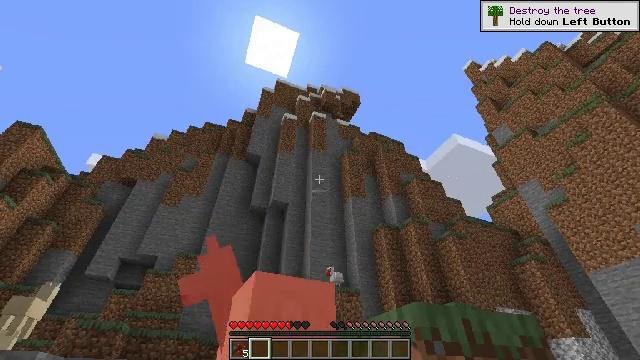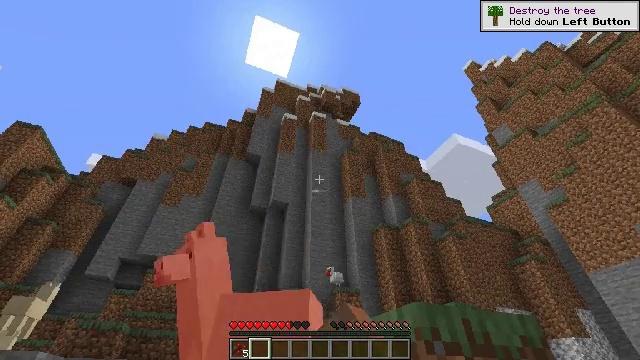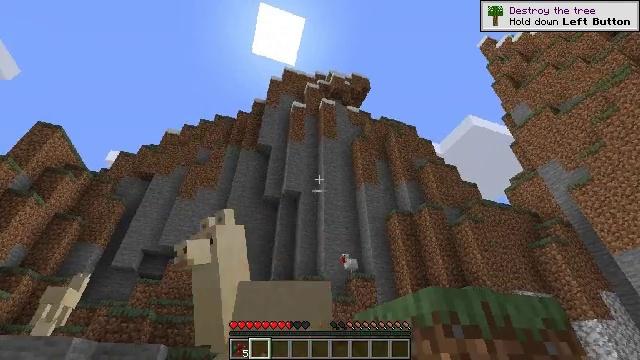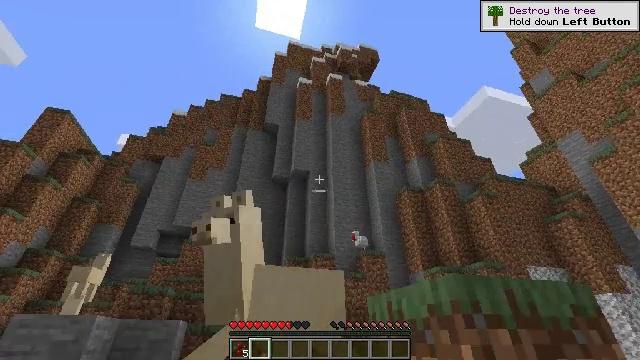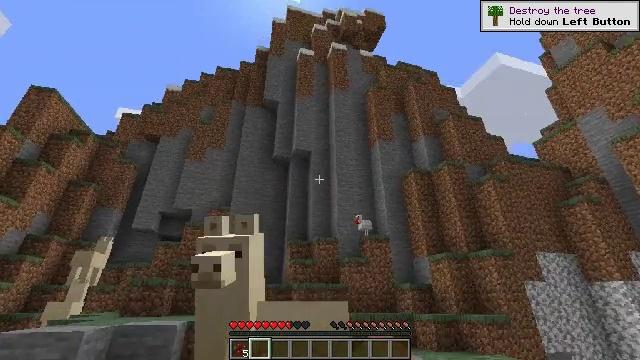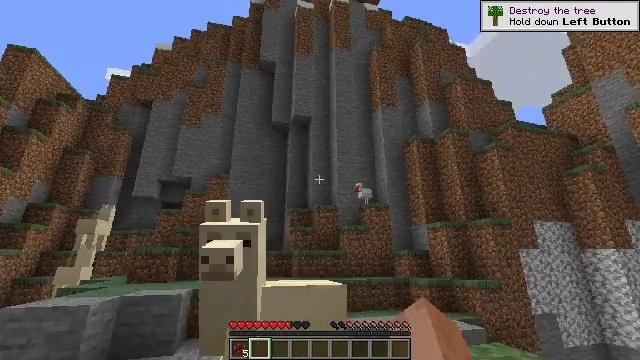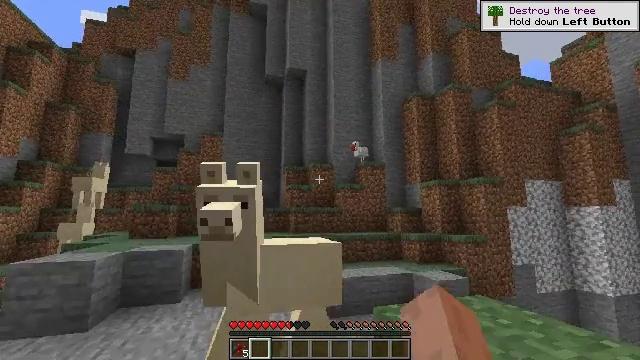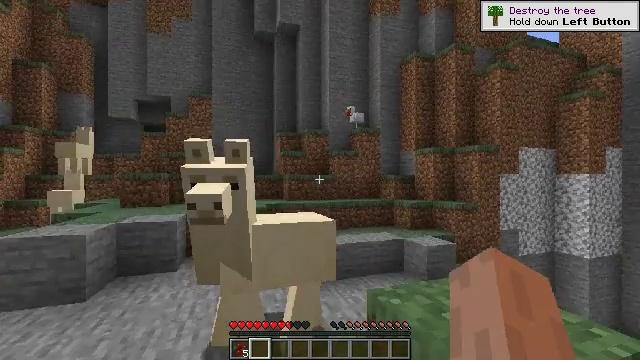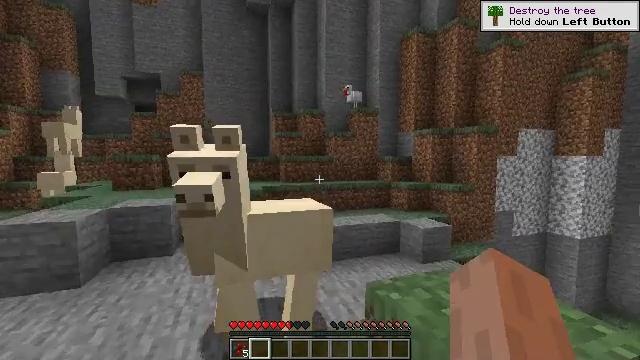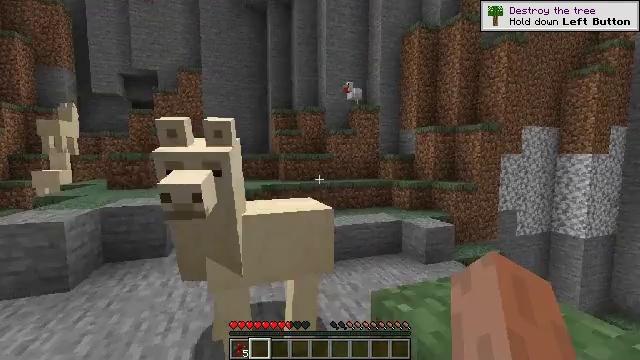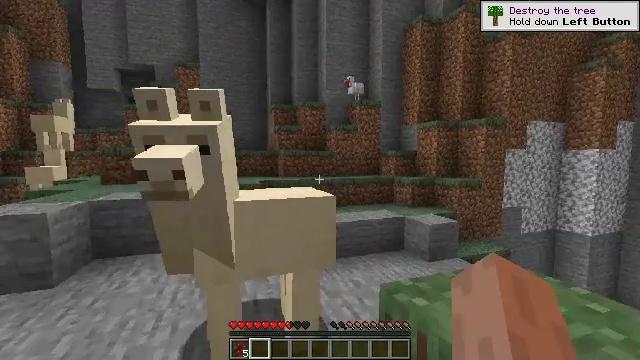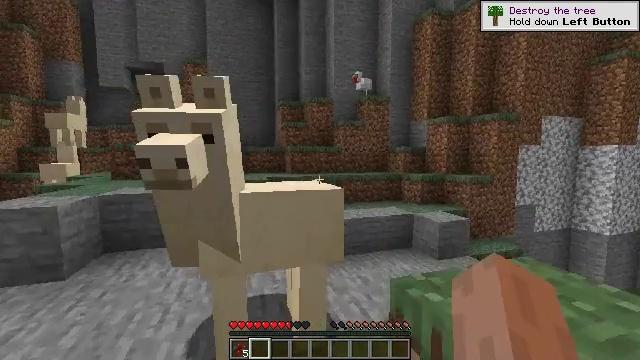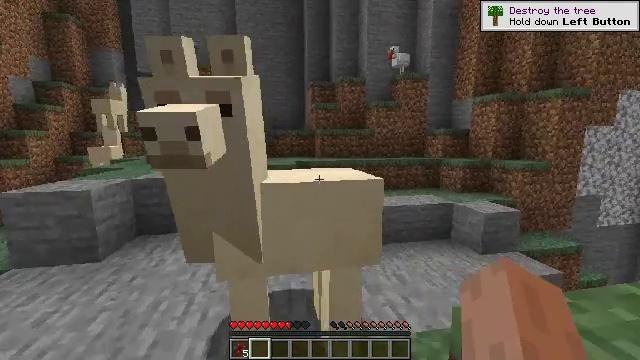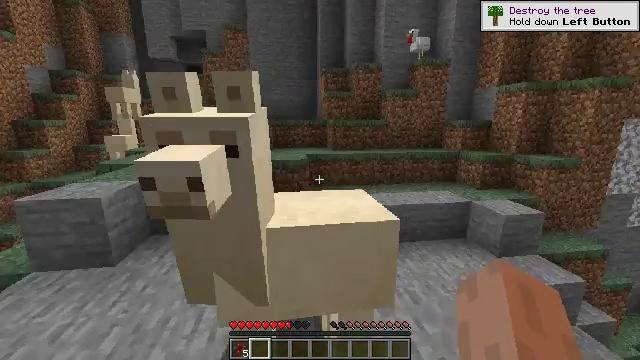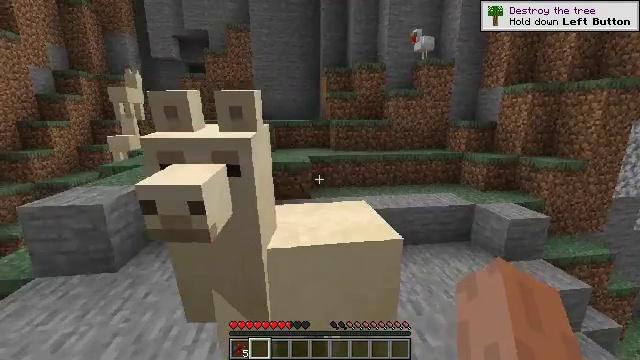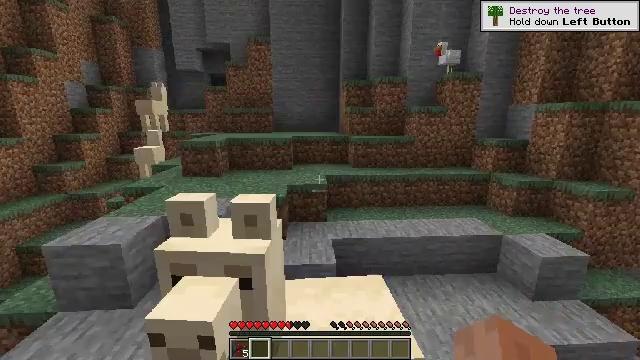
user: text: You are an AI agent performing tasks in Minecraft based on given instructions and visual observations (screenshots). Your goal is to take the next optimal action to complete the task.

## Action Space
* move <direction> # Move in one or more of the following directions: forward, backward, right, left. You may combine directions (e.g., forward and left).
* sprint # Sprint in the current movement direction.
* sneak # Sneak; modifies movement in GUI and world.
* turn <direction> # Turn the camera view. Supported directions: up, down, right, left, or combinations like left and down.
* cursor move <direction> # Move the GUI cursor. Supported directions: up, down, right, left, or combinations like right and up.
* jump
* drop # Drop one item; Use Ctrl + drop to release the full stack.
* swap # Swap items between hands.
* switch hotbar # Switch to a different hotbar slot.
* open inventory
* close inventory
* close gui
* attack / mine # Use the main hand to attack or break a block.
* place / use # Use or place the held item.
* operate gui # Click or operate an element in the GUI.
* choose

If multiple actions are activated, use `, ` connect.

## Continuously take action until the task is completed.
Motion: motion action
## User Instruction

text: Kill mobs.
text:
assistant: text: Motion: attack / mine
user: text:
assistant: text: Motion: move forward, turn left and down, attack / mine
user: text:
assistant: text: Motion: move forward, turn left and down, attack / mine, jump
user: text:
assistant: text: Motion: move forward, turn down, attack / mine, jump
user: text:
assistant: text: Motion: move forward, turn down, attack / mine, jump
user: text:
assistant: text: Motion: move forward, turn down, attack / mine, jump
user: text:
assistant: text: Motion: move forward, turn right and down, attack / mine, jump
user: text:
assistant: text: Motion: move forward, turn down, jump
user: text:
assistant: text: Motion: move forward, jump
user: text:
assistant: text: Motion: move forward, jump
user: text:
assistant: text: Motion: move forward, turn left, jump
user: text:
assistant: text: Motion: move forward, turn left and down, jump
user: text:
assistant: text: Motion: move forward, turn left and down, jump
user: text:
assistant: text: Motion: move forward, jump
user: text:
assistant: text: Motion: move forward, turn left, attack / mine, jump
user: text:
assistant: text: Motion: move forward, turn left and down, attack / mine, jump
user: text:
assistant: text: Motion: move forward, turn left, attack / mine, jump
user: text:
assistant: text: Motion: move forward, turn left and up, attack / mine, jump
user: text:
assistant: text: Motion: move forward, turn down, attack / mine, jump
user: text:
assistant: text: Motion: turn left and down, attack / mine, jump
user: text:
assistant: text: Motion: turn left and down, attack / mine
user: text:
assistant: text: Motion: attack / mine
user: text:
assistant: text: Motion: turn left and down, attack / mine
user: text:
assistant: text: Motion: turn left and down
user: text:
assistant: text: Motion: turn left and down, attack / mine
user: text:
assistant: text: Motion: attack / mine
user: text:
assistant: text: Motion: turn left and up, attack / mine
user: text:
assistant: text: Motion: turn left and up, attack / mine
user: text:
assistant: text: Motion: move forward, turn left, attack / mine
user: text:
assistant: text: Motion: move forward, turn up, attack / mine